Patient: sex M, age 34
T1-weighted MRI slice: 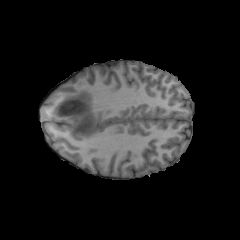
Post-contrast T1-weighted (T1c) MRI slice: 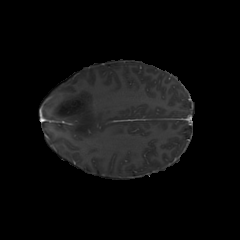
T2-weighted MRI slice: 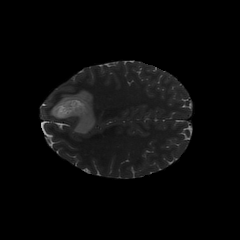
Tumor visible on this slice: yes
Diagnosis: Astrocytoma, IDH-mutant
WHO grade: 2